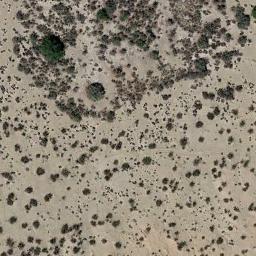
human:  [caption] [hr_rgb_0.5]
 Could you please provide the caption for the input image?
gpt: Some chaparrals of different kinds and sizes grow in the desert .

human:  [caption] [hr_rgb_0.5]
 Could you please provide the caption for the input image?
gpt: There are some different kinds of bushes make up the chaparral on the desert .

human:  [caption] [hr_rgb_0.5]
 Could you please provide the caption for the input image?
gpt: The chaparral is denser above than below .

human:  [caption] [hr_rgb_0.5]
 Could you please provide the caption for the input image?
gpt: Chaparral is scattered in the sand from dense to sparse .

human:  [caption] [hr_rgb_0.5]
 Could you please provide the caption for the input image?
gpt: You can see a lot of weeds on this desert .